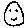
Label: smiley face